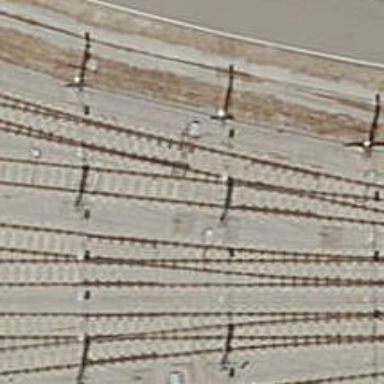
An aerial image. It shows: Railway switch.